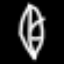
Label: leaf